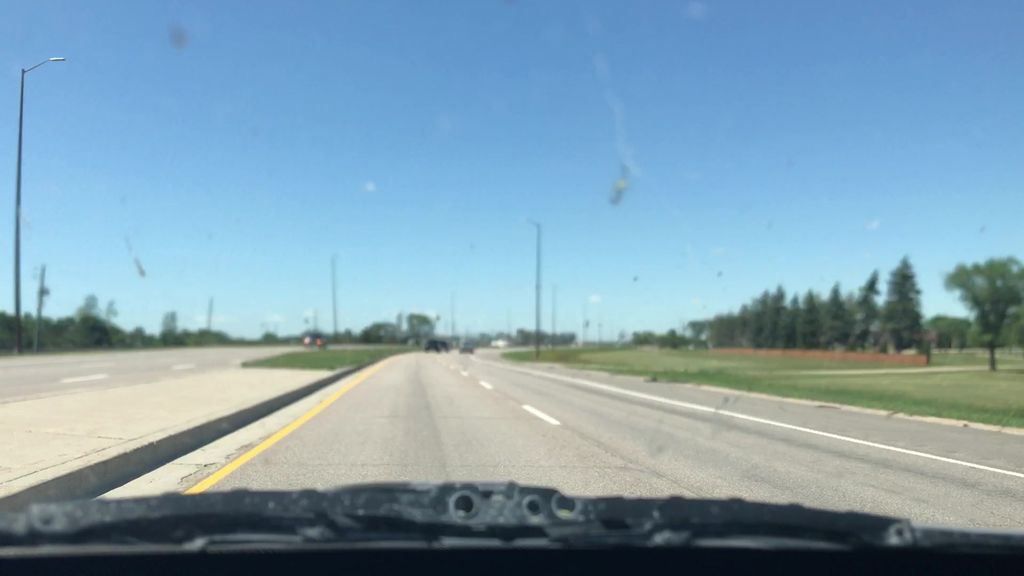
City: winnipeg